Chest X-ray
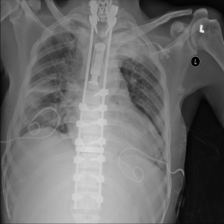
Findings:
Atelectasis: negative
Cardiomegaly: negative
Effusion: positive
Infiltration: negative
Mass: negative
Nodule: negative
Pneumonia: negative
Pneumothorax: negative
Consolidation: negative
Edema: negative
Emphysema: negative
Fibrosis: negative
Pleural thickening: negative
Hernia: negative